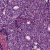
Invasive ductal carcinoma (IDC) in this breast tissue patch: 1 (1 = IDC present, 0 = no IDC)